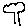
Label: tree